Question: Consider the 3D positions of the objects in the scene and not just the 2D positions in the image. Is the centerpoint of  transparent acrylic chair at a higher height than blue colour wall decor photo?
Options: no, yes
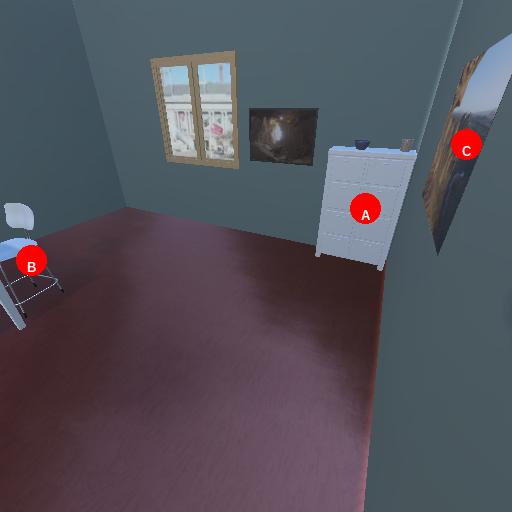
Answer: no